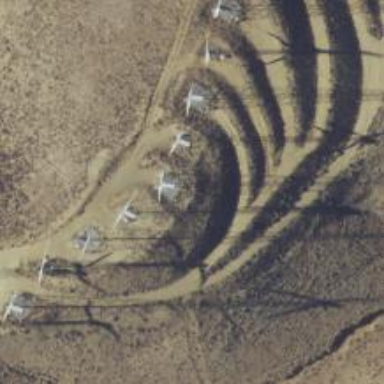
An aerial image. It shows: Wind power generator utilizing wind turbines.